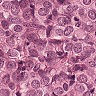
Metastatic tissue present: yes